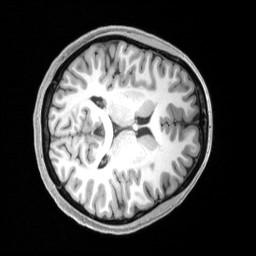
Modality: T1w
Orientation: axial
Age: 24
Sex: female
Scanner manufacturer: siemens
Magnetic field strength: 3 T
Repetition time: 2.4 s
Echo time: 0.00219 s